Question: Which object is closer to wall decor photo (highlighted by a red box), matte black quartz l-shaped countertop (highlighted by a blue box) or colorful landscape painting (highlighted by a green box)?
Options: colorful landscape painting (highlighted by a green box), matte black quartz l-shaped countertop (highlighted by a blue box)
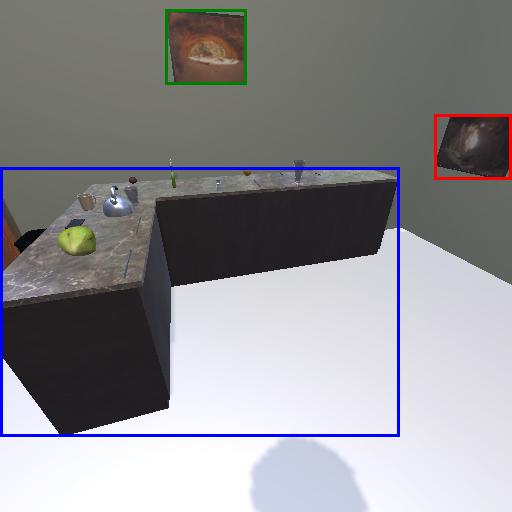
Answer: colorful landscape painting (highlighted by a green box)